Question: ps: I'm not sure "replicating" is the correct term for this.
other than the SQL statements/stored procedures defined for the application's use, we have to use 'cmd' to execute anything on the database in case only SQL express is installed (without management studio). no?
since that is out of my control (I mean to have management studio or not) I'd like to provide my application's super admin(IT supervisor in my case) with GUI similar to SQL server management studio new query option.
the basic idea would be to have a 'textarea' to enter SQL command, a 'submit' button and 'datagridview' to display results. this part is feasible.
but I'm debating the idea itself, is it worth being implemented in the first place? what are the trends relating to this kind of situations? any best practices?
if we were to expand the basic idea, I have 2 points:
- SQL server management executes multiple queries at once and displays them is the same result window even if they don't match in columns, would that map to multiple 'datagridviews'?
- SQL server management have a 'messages' tab to display execution related notes, how to get those message in the application in order to be displayed as well?
this example of management studio from <URL>

any pointers to resources, possible duplicates or even the correct SE community I should've posted this on (I tend to mix them up :)) are most appreciated.
Thanks
:
I don't mean providing this functionality for all the users of the application.
since I'm both the IT supervisor and the developer, anything related to the application will end up being brought to me. so I have access to the database anyway that's not a security breach.
but instead of having the application in developing cycle I'd have on-spot fix capability.
for example:
if an urgent report was required: I'd query the requested data in the private IT section without delay, then make changes to the application with no time-pressure.
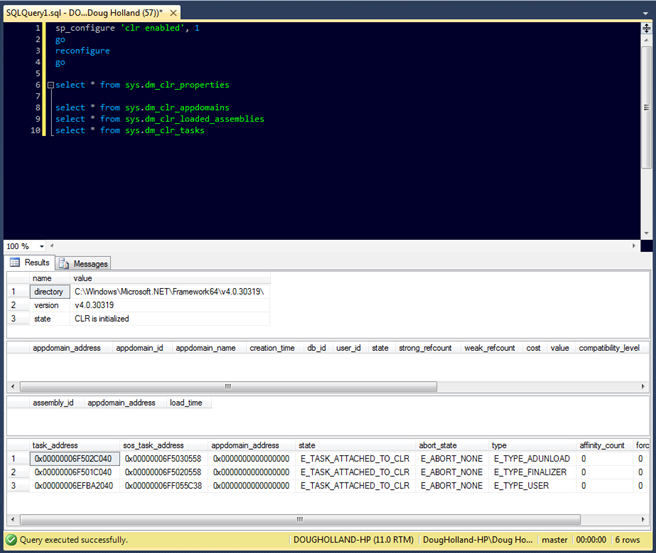
Answer: Have you already considered using SQL Server Management Objects?
It is basically the same library in which SQL Server Management Studio (and the Express Edition) are based. So you wouldn't have to worry on differences about how you run/execute your queries.
Also, you can redistribute the necessary .dlls, without the need of installing the SQL Server Management Studio itself: <URL>
In our company we use a tool that can run SQL Queries like the one you want, getting information from those objects (SMO) with the same SQL Messages outputs and tables (you can use it to create your gridviews) as SQL Management Studio does. But we use it for the purpose to automate customer deploys/patches.